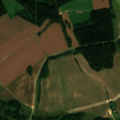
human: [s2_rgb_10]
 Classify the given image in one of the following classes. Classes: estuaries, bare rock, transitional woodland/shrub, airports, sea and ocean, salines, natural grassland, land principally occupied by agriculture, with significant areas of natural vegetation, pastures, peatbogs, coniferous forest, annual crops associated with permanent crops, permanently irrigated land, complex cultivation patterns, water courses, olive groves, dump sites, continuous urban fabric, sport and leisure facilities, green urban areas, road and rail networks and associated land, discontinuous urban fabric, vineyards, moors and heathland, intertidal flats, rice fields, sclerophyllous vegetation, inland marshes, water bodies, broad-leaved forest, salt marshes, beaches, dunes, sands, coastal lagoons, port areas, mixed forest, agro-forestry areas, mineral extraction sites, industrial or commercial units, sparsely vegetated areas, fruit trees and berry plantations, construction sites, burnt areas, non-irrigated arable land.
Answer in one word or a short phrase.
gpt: non-irrigated arable land, land principally occupied by agriculture, with significant areas of natural vegetation, broad-leaved forest, coniferous forest, transitional woodland/shrub